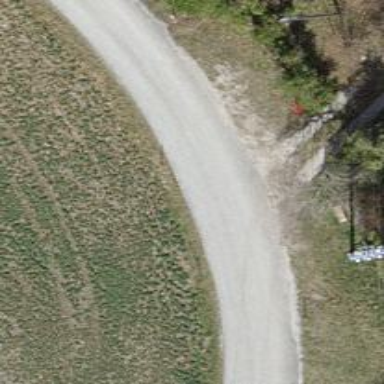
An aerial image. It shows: Unclassified road.